Interaction volume radius: 10 \u00c5
Interaction volume height: 10 \u00c5
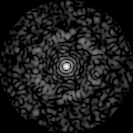
Disorder parameter: 0.8492